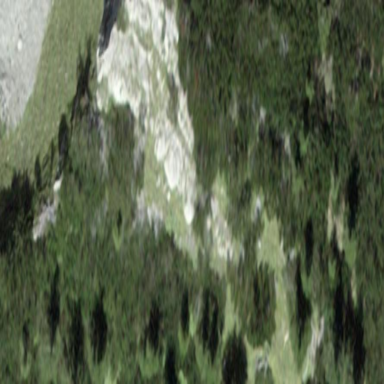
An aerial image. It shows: Landscape dominated by bare rock.